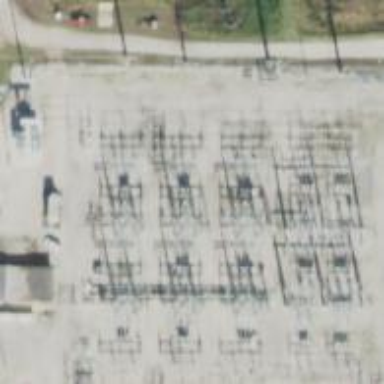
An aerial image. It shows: Switch for power supply.